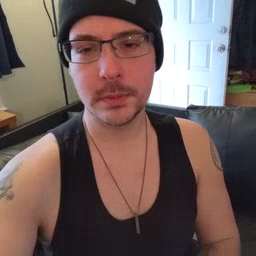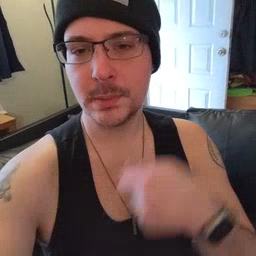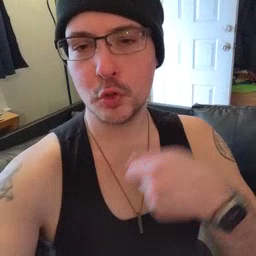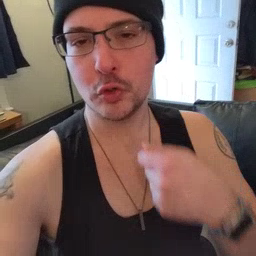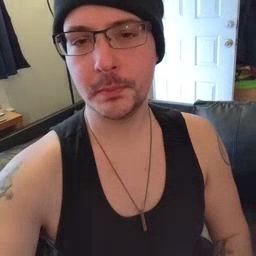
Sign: zipper